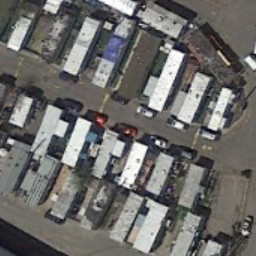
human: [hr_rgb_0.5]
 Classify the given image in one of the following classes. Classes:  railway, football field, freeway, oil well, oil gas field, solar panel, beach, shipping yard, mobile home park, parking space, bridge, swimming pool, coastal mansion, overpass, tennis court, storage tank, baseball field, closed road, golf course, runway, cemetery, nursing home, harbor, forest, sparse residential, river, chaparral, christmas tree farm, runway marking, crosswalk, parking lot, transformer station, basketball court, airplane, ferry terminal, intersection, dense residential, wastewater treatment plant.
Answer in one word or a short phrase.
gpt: mobile home park